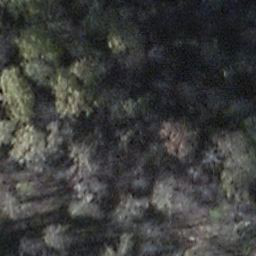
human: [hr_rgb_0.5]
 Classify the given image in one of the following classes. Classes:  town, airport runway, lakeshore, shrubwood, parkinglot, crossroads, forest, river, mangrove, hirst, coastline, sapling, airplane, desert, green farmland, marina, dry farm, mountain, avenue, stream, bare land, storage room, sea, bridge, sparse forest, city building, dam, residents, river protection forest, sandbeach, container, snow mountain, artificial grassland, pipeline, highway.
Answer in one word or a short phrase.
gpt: shrubwood